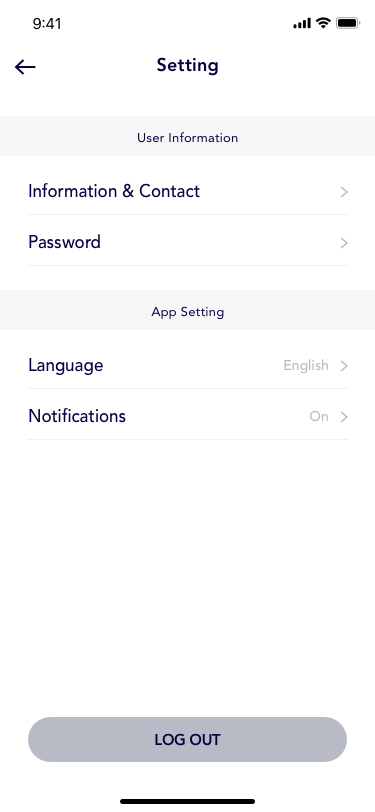
Text in this UI design:
Setting
User Information
App Setting
Information & Contact
Language
English
Password
Notifications
On
LOG OUT